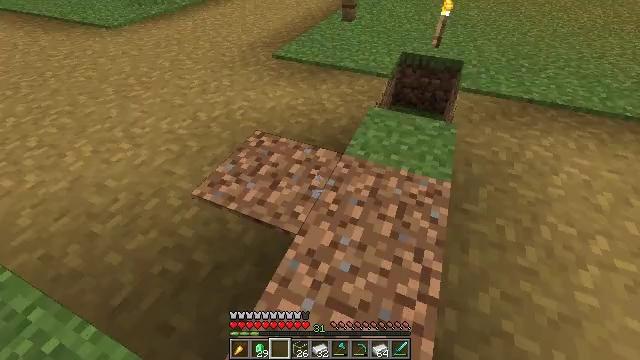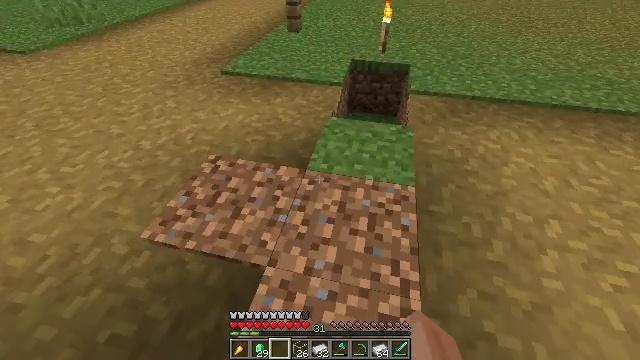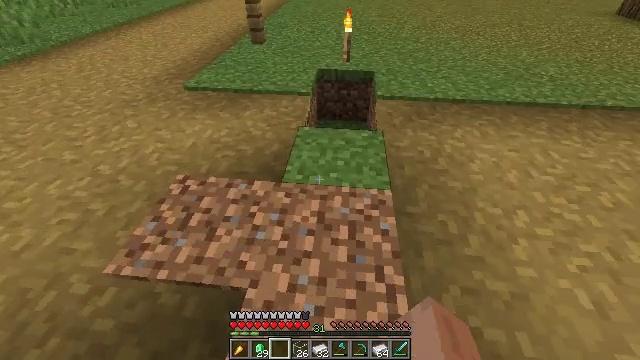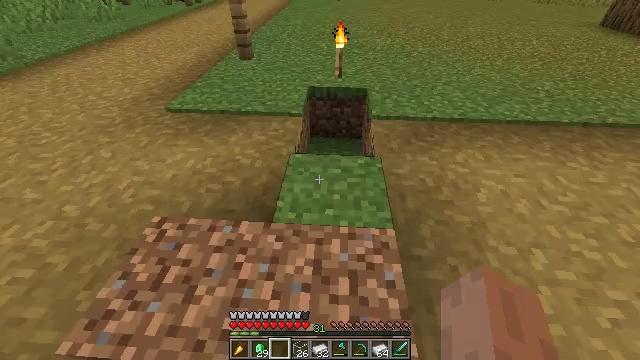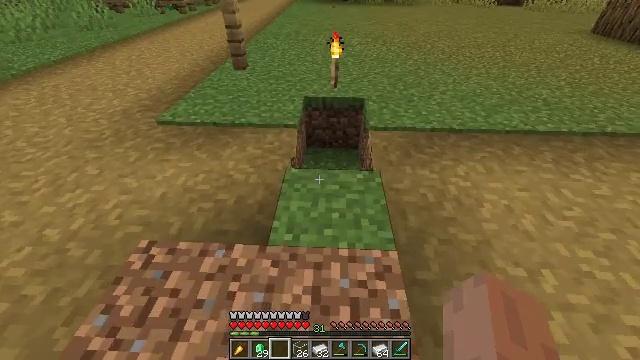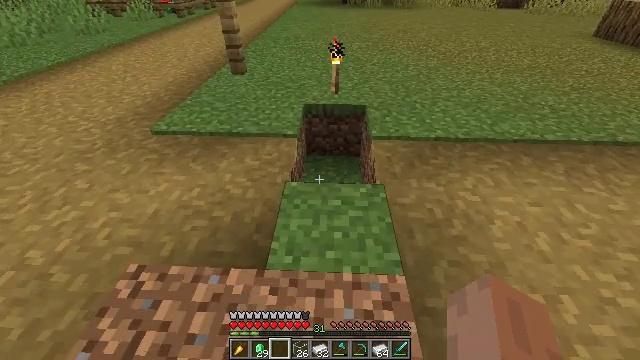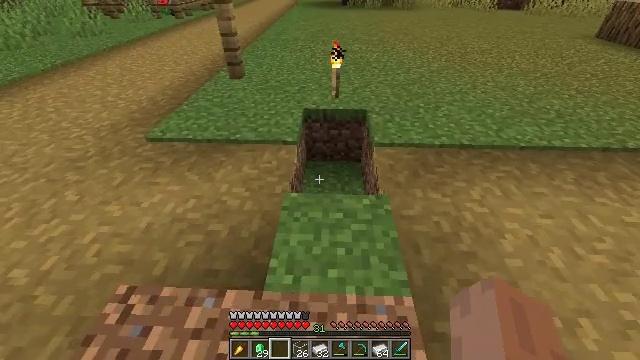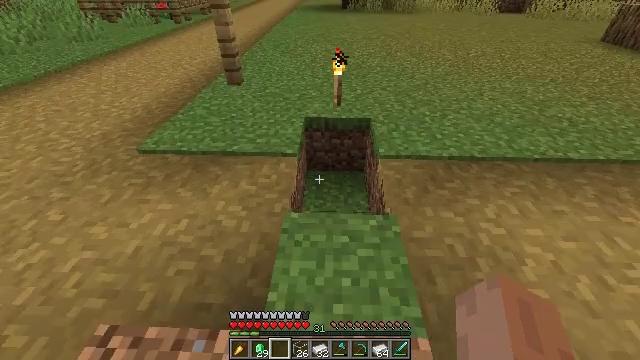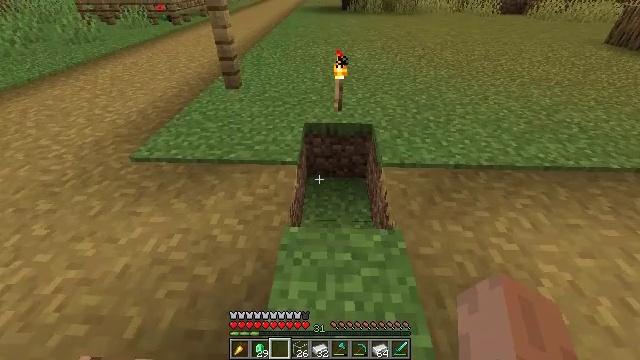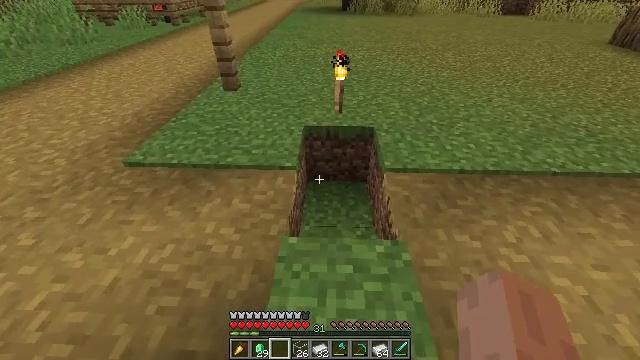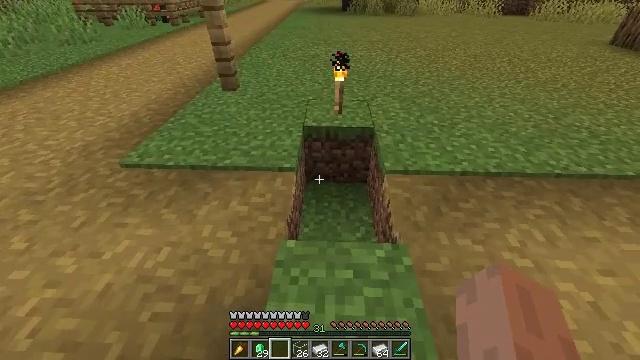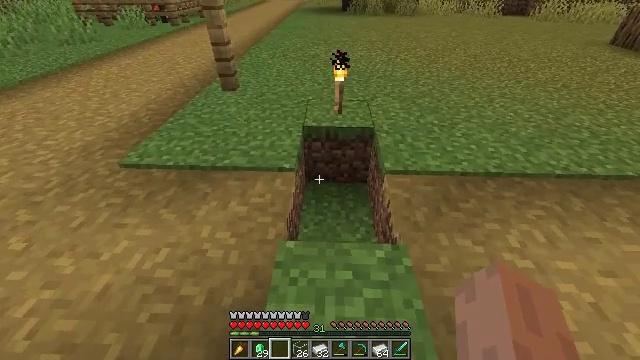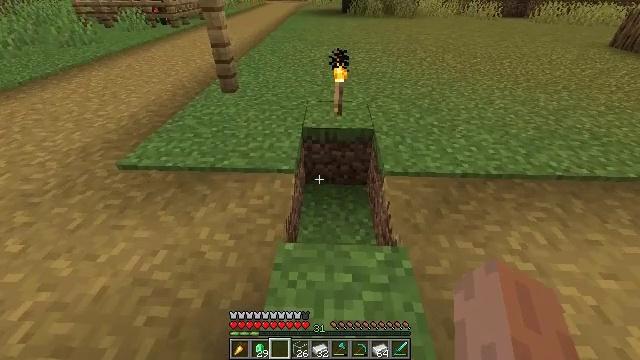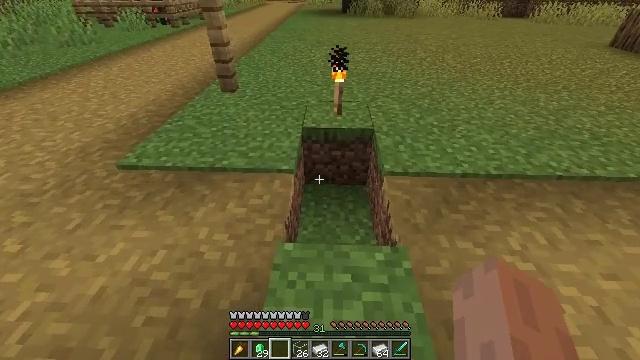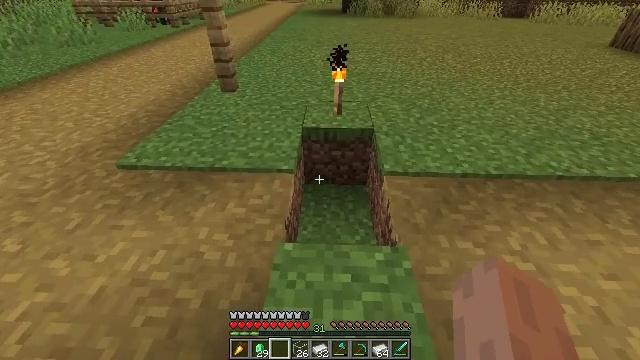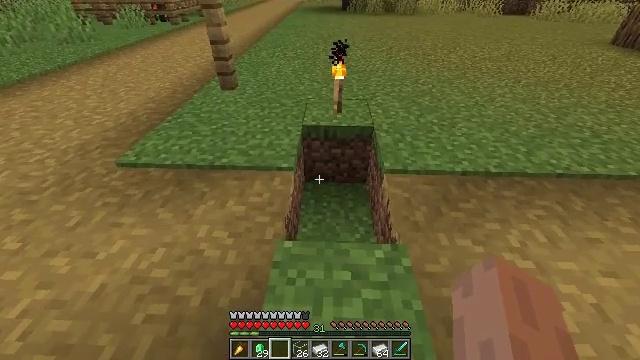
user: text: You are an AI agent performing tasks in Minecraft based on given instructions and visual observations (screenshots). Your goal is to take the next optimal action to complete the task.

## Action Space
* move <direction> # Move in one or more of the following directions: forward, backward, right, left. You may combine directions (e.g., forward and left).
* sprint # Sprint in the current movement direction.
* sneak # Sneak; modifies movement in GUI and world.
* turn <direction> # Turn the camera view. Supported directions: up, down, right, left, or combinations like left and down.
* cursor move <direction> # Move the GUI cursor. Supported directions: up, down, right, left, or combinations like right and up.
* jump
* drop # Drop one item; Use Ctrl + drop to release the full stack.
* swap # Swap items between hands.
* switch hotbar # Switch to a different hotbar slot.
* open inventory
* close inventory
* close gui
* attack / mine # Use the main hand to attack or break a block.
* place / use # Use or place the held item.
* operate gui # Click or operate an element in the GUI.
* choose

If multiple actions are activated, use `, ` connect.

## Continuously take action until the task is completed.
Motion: motion action
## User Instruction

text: Remove acacia planks from a building.
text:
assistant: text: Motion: move forward, turn right and up
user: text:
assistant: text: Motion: move forward, turn right and up
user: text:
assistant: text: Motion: move forward, turn right and up
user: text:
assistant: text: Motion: move forward, turn right and up
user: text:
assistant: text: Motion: move forward
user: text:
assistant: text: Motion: move forward
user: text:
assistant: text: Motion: move forward
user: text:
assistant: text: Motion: no_op
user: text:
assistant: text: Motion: no_op
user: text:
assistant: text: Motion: no_op
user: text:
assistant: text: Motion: no_op
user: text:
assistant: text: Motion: no_op
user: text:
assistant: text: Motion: use / place
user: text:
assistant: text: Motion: use / place
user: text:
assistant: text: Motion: use / place
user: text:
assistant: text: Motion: turn down, use / place
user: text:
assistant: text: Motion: no_op
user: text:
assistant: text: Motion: no_op
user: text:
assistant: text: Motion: no_op
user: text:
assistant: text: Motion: turn down
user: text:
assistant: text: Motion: turn right and down
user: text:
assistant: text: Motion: turn right and down
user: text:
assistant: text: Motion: turn down
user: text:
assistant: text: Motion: turn down
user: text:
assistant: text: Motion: no_op
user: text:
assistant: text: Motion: no_op
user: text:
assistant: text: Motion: no_op
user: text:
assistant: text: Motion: no_op
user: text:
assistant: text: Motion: no_op
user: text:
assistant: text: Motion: turn left and down